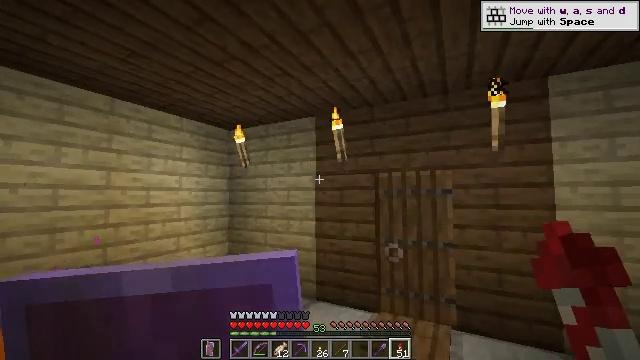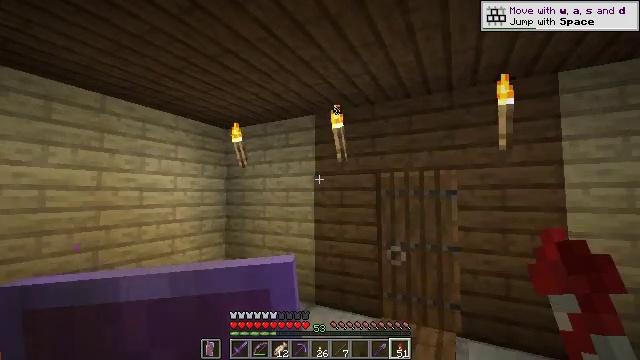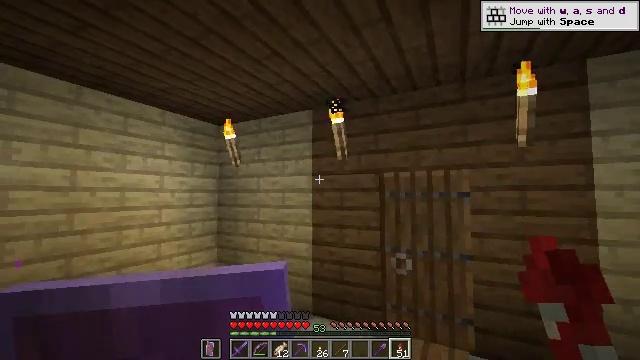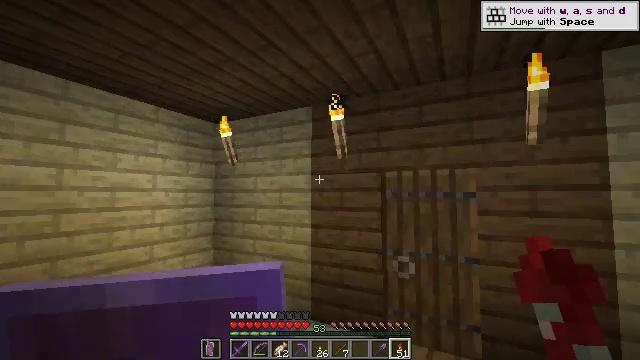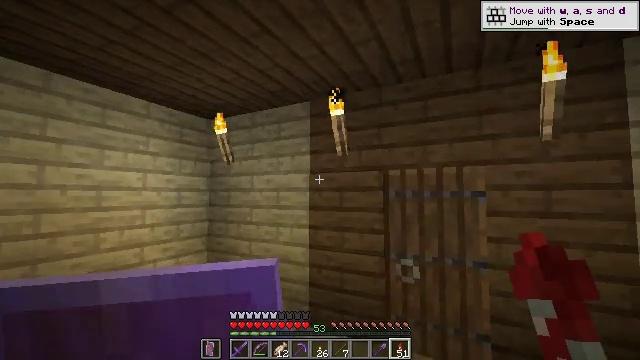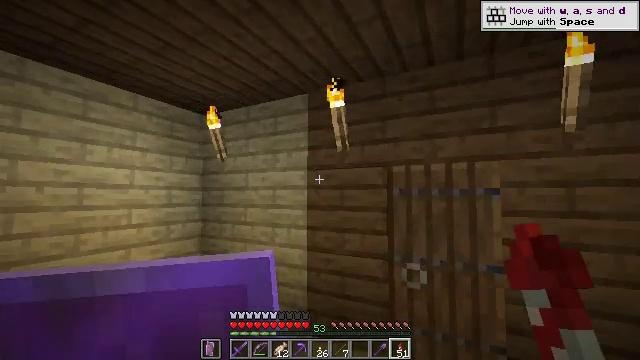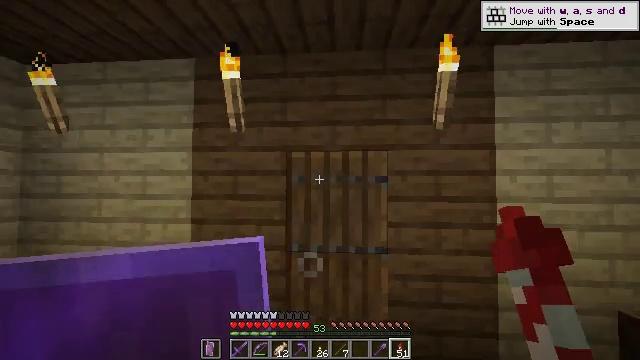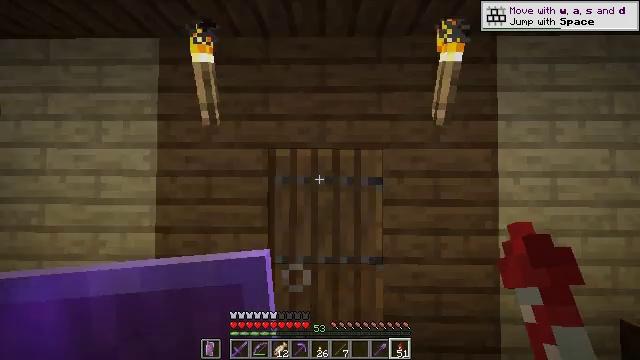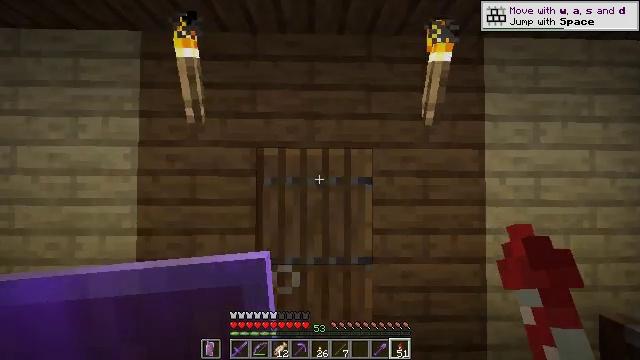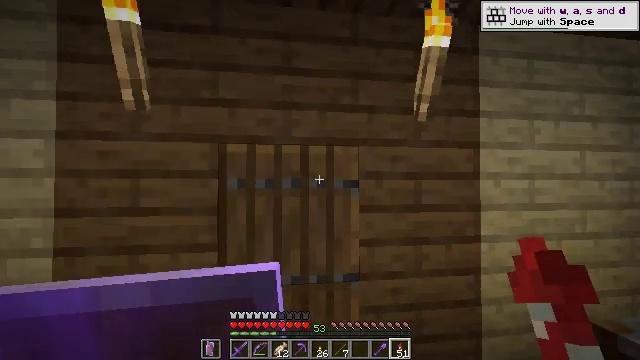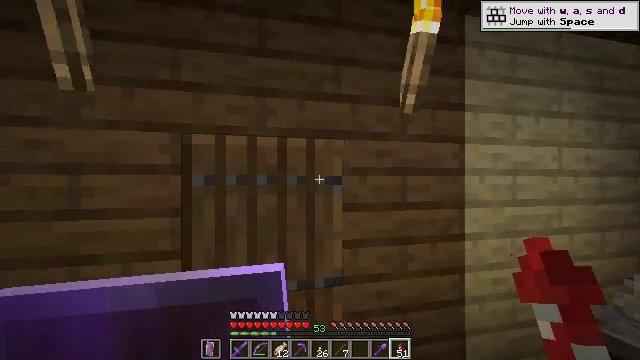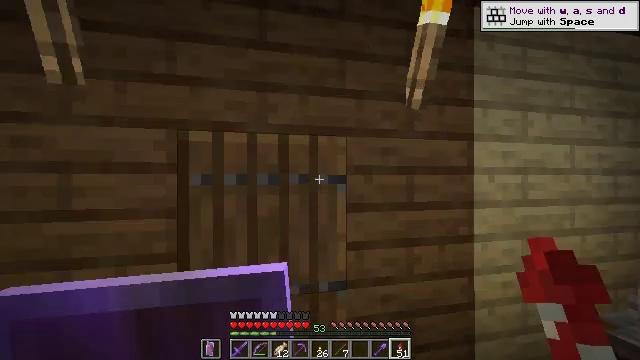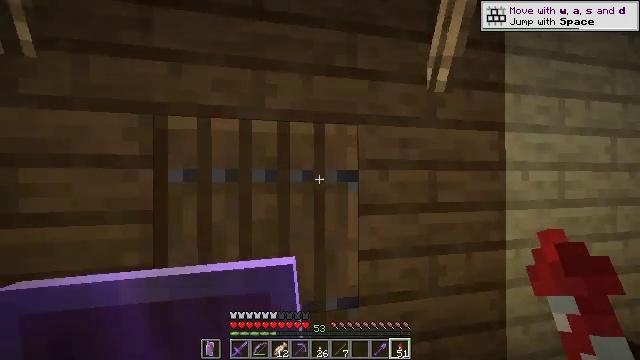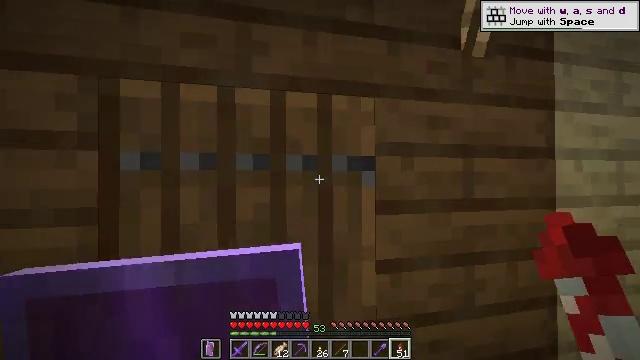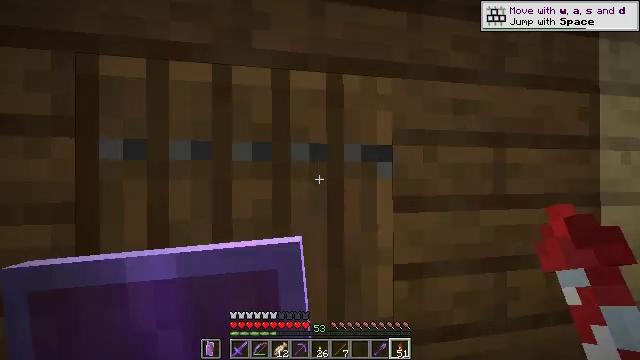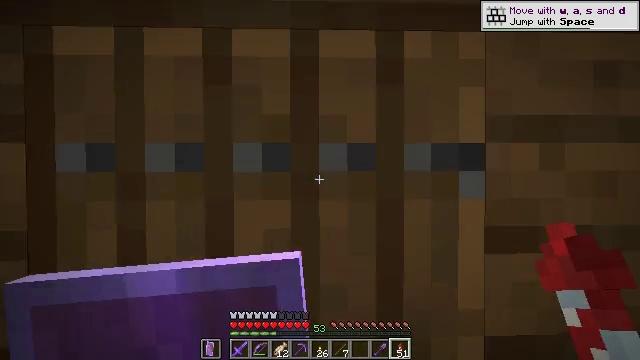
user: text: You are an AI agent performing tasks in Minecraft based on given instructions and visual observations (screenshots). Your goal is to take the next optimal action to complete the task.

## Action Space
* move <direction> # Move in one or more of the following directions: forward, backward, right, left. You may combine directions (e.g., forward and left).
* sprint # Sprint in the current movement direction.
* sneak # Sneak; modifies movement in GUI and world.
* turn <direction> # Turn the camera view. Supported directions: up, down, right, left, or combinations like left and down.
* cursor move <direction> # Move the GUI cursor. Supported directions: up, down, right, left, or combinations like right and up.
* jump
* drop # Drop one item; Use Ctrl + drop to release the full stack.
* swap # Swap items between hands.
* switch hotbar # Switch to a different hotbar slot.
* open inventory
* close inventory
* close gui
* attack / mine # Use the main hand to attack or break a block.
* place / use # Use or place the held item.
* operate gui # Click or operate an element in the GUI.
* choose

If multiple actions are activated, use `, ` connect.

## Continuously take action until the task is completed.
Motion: motion action
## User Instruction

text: Remove and gather vines.
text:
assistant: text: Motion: move forward
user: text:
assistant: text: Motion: move forward
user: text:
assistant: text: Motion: move forward
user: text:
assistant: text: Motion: move forward
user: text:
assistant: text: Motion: move forward
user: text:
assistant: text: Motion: move forward, turn right and down
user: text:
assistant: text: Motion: move forward, turn right
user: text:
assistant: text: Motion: move forward, turn right
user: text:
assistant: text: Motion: move forward, turn right
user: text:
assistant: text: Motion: move forward, turn right
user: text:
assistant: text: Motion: move forward
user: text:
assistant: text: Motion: move forward
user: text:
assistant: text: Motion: move forward
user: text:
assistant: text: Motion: move forward, turn left
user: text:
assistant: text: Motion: move forward, turn left
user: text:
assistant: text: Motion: move forward, turn left and down
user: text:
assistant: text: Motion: move forward, turn left
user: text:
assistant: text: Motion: move forward
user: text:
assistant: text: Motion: move forward
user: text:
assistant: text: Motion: move forward
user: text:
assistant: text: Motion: move forward
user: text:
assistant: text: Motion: move forward
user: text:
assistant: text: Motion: move forward
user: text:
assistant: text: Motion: move forward
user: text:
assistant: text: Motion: move forward
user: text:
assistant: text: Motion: move forward
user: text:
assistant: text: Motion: move forward
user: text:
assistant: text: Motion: move forward, turn right
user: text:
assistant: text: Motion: move forward, turn right and up
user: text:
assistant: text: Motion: move forward, turn right and up